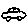
Label: car